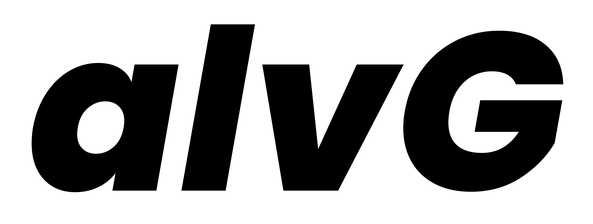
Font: Poppins-ExtraBoldItalic